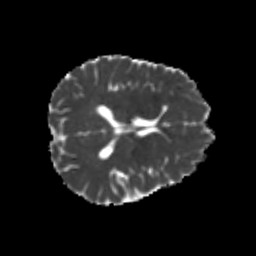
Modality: MD
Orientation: axial
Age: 24
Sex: male
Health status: healthy
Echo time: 0.074 s